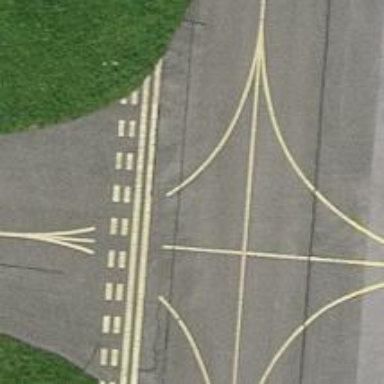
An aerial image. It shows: View of taxiway at the airport.